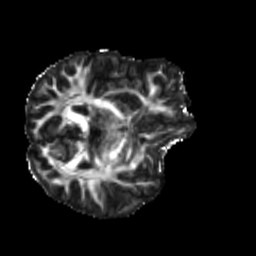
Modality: FA
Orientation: axial
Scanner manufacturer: siemens
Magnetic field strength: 3 T
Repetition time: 4 s
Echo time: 0.0594 s